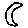
Label: moon